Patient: sex F, age 35
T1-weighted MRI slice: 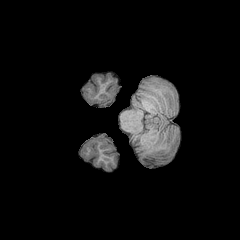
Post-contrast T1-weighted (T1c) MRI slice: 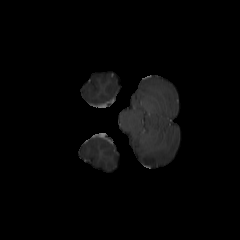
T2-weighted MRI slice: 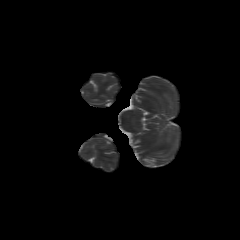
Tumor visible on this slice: no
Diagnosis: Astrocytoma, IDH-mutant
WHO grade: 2